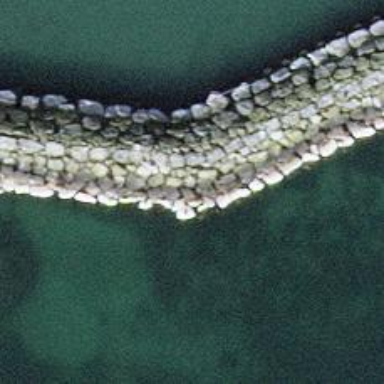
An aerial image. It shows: Breakwater structure.